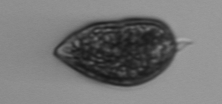
Label: Prorocentrum_micans